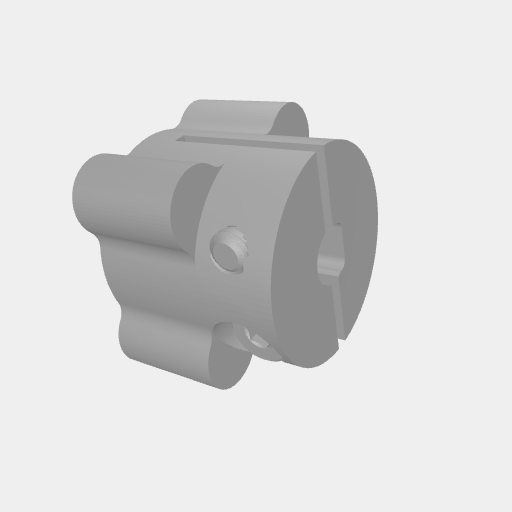
Part: HyperHub6DID